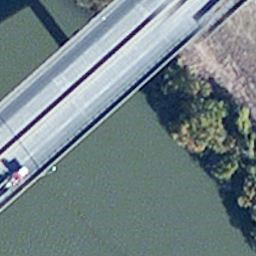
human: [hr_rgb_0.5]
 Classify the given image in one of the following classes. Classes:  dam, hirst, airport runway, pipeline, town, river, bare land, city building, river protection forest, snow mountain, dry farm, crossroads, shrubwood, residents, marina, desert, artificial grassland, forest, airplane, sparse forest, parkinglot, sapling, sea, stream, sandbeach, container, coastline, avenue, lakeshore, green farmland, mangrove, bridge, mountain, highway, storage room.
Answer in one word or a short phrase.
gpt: bridge